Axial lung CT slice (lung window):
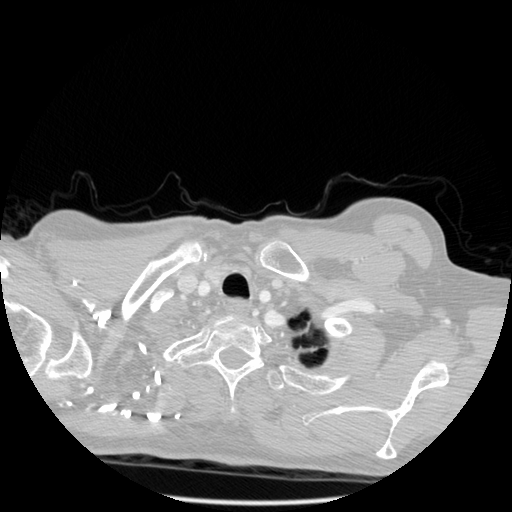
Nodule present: no